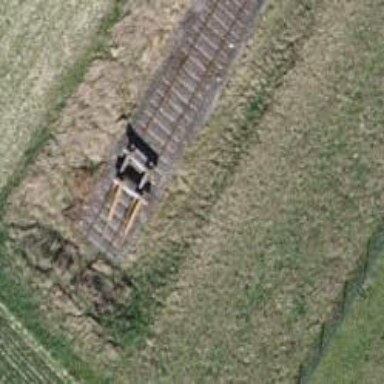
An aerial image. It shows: Railway buffer stop.